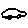
Label: car